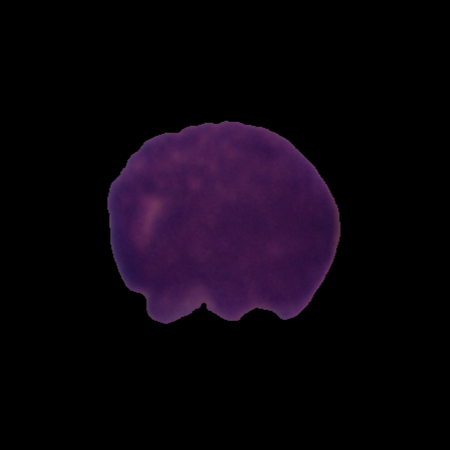
Label: cancer